Question: I'm new of Java and I want to do a jDialog that is opening when I push a button in the main JFrame and show a message of error in this way:

I can't put the image in another way in NetBeans? I create in the source package a directory with the image and a try much thing:
'''
jDialog1.setDefaultCloseOperation(JDialog.DISPOSE_ON_CLOSE);
jDialog1.add(new JLabel(new ImageIcon(ImageIO.read(getClass().getResourceAsStream("/img/error_button.png")))));
jDialog1.pack();
jDialog1.setLocationByPlatform(true);
jDialog1.setVisible(true);
'''
Is there a simple way to do this?
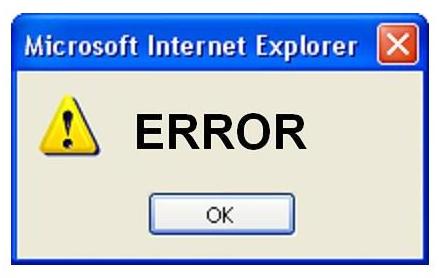
Answer: We can use an <URL>.

'''
Exception e = new Exception("Error!");
JOptionPane.showMessageDialog(f, e, e.getMessage(), JOptionPane.WARNING_MESSAGE);
'''